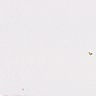
Metastatic tissue present: no